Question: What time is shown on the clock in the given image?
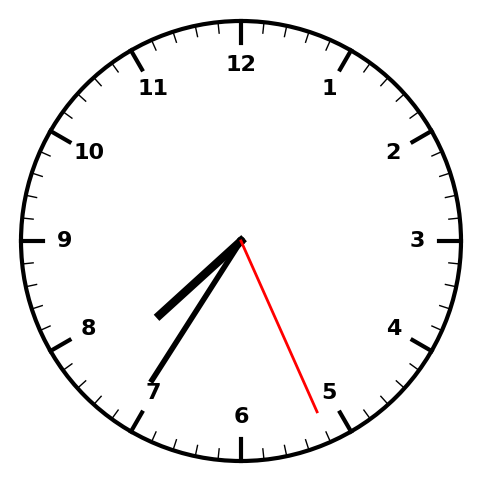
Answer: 07:35:26